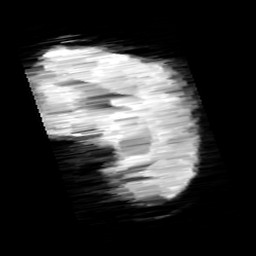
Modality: minIP
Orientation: sagittal
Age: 10
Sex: female
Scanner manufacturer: siemens
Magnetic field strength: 3 T
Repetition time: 0.027 s
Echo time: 0.02 s